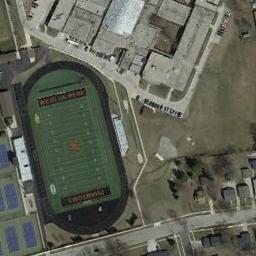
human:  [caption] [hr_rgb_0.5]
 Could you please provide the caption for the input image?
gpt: The ground track field with a gridiron is surrounded by some buildings and some badminton courts are next to the ground track field .

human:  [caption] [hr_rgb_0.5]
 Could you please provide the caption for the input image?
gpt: The track and field is built on the bare lawn, Next to the building and the road .

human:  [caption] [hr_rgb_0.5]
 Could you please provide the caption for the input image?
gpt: There is a unique style of track and field .

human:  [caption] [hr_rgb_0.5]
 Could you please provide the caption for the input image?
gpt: There are numerous buildings beside the ground track field .

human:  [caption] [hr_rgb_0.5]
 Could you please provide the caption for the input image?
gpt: There are some buildings around the ground track field with a black track .